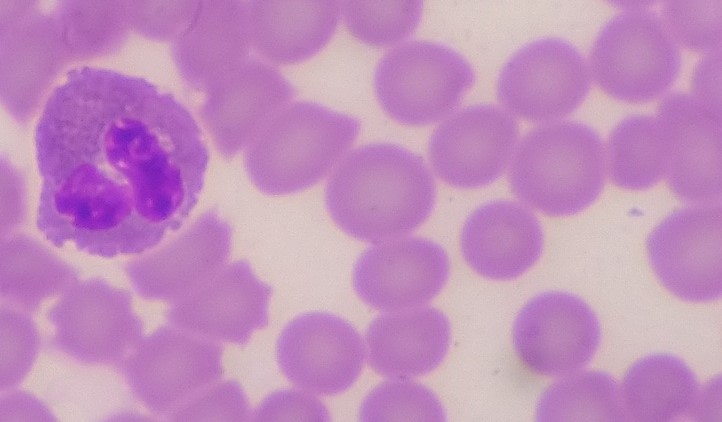
White blood cell type: Eosinophil